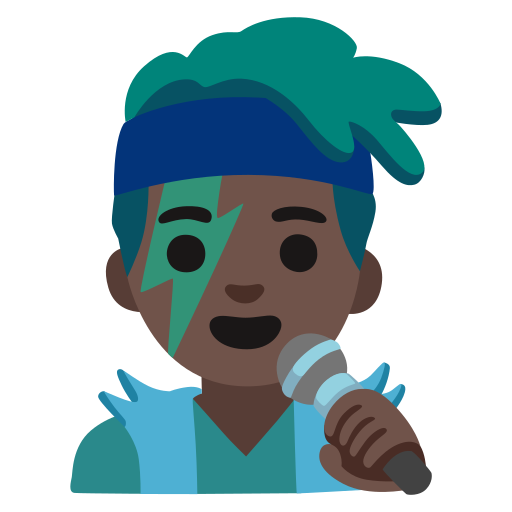
Emoji: 👨🏿‍🎤